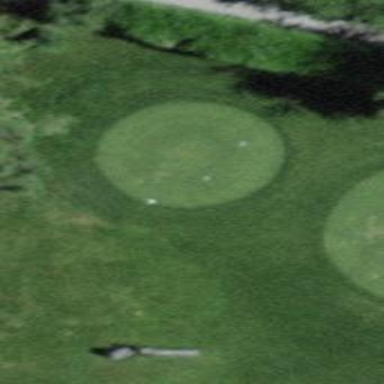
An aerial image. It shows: Grass area designated as golf tee.